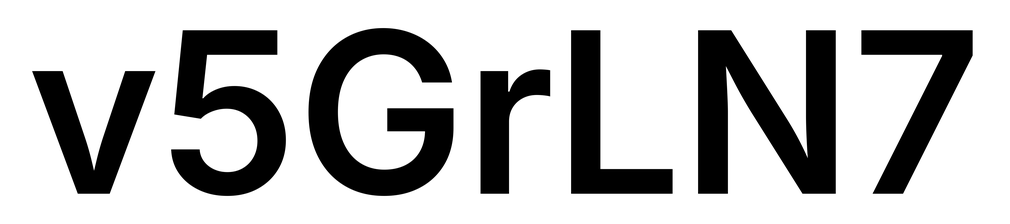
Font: Inter_SemiBold